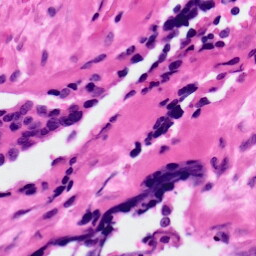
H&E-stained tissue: Ovarian